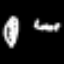
Label: leaf